Лабораторная электроплитка, сопротивление спирали которой $R=20~Ом$, включена в сеть последовательно с резистором сопротивлением $R_{0}=10~Ом$. При длительном включении плитка нагрелась от комнатной температуры $t_{0}=20^{\circ} \mathrm{C}$ до максимальной температуры $t_{1}=52^{\circ} \mathrm{C}$.
До какой максимальной температуры $t_{x}$ нагреется плитка, если параллельно ей включить еще одну такую же плитку?
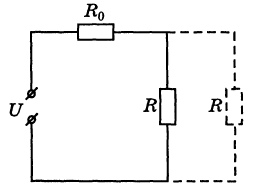
Решение: Иллюстрацией к решению служит рисунок.  Запишем для первого случая: $$ I_{1}^{2} R=k\left(t_{1}-t_{0}\right), \quad I_{1}=\frac{U}{R_{0}+R}, $$ следовательно, $$ \frac{U^{2} R}{\left(R_{0}+R\right)^{2}}=k\left(t_{1}-t_{0}\right). \quad (1) $$ Аналогично для второго случая $$ I_{2}=\frac{1}{2} \frac{U}{\left(R_{0}+\frac{R}{2}\right)} $$ и $$ \frac{U^{2} R}{4\left(R_{0}+\frac{R}{2}\right)^{2}}=k\left(t_{x}-t_{0}\right). \quad (2) $$ Разделив $(2)$ на $(1)$, получим $$ t_{x}-t_{0}=\left(t_{1}-t_{0}\right) \frac{\left(R_{0}+R\right)^{2}}{4\left(R_{0}+\frac{R}{2}\right)^{2}}=18^{\circ} \mathrm{C} $$ Таким образом, $t_{x}=38^{\circ} \mathrm{C}$.
Ответ: $$ t_{x}=38^{\circ} \mathrm{C}. $$
Темы:
T, Электричество, Цепи, Всероссийские, Электрические цепи, Цепь с резистором, Мощность, Температура